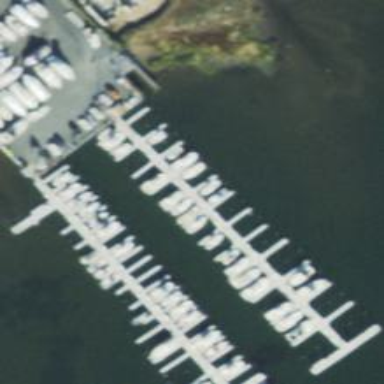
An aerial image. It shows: Pier with mooring facilities.